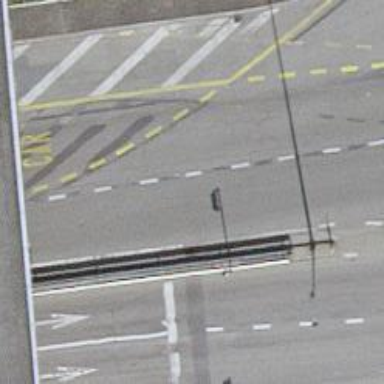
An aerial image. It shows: Asphalt primary highway with dedicated bus lane that is shared with cyclists.